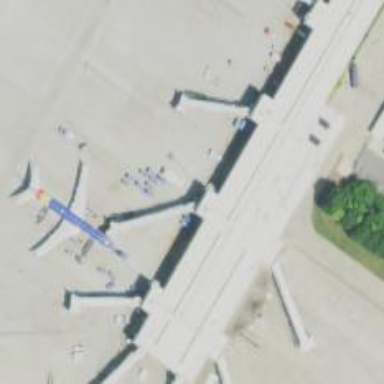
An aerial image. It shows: Airport gate.